Question: I am making an app which uses many Textfields. Most of them are inside static tableViews. I use the split view application template. Every category selected from the left panel presents a storyboard scene inside a second view on the right panel.
I just want to get rid of the keyboard with the "done" button however everything i have tried that would work on a simple view fails to work under these circumstances.
Can you please help me out with this?
p.s. I try to dismiss the keyboard inside the implementation file of the presented storyboard scene. Should i do something inside the Detail Scene of the split view controller?
Here is my Scene's code:
'''
.h
#import <UIKit/UIKit.h>
@interface AfoEsoda : UITableViewController <UITextFieldDelegate>{
}
@property (strong, nonatomic) IBOutlet UITextField *merismataTF;
-(IBAction)hideKeyboard:(id)sender;
@end
.m
@synthesize merismataTF;
- (void)viewDidLoad
{
[super viewDidLoad];
merismataTF.delegate=self ;
}
//---------Hide Keyboard-------------------
//Tried but didn't work
-(IBAction)hideKeyboard:(id)sender {
[merismataTF resignFirstResponder];
}
- (BOOL)textFieldShouldReturn:(UITextField *)textField {
[textField resignFirstResponder];
return YES;
}
//Of course i do not use both methods at the same time.
'''
EDIT:
When i set the textfield's delegate to self i get this crash:

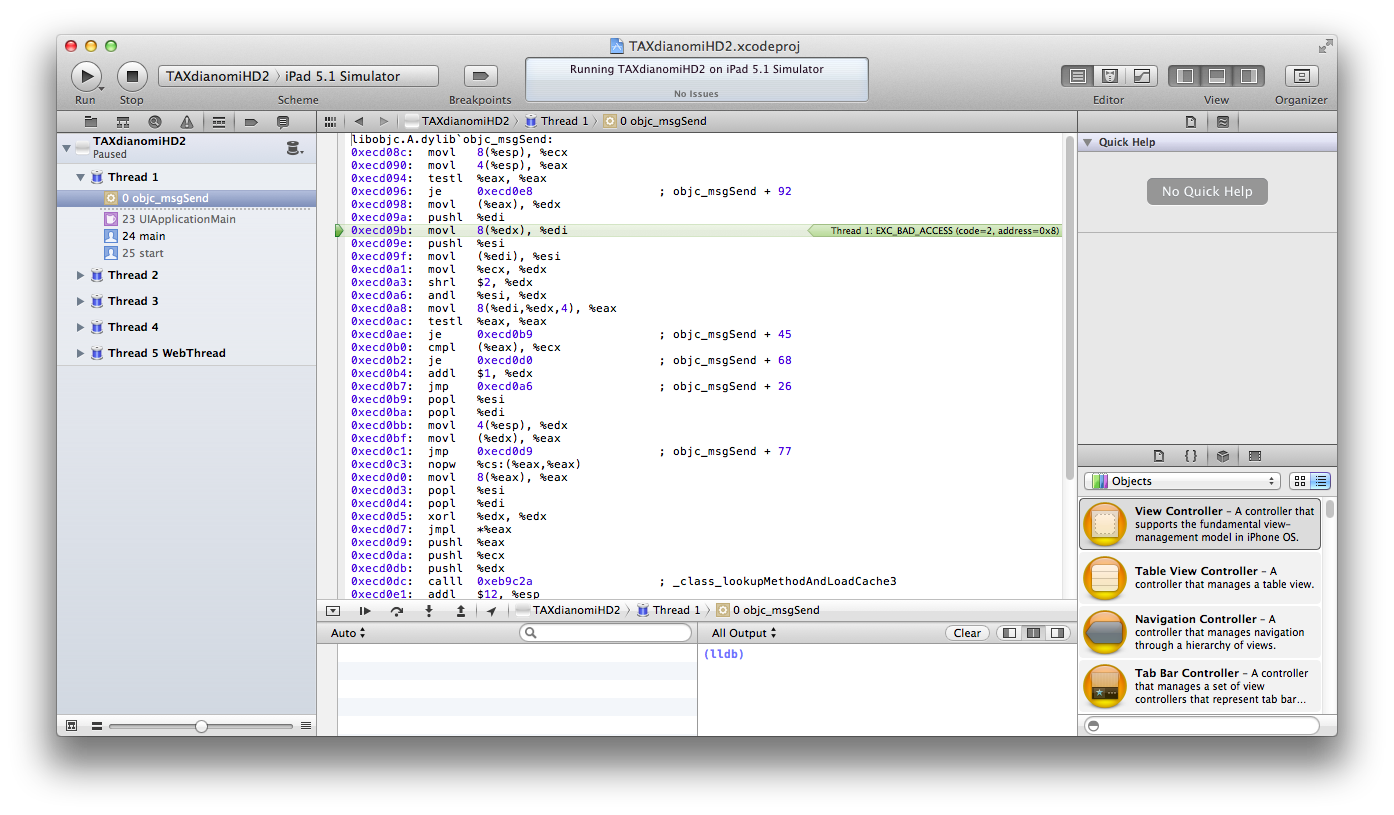
Answer: Try implementing the textField's delegate, set the delegate to self, and in the delegate's method
'''
- (BOOL)textFieldShouldReturn:(UITextField *)textField
'''
set
'''
[textField resignFirstResponder];
'''
Another way could be going through all of the view's subviews and if it is a text field, resign first responder:
'''
for(int i=0;i<self.view.subviews.count;i++)
{
if([[self.view.subviews objectAtIndex:i] isKindOfClass:[UITextField class]])
{
if([[self.view.subviews objectAtIndex:i] isFirstResponder])
[[self.view.subviews objectAtIndex:i] resignFirstResponder];
}}
'''
OK, I got it. Use this with with the textFieldShouldReturn method.
So here is your answer: You have declared your text field as a property and then use alloc and init it over and over again for each cell. Probably it only works properly for the last row.
Here is an example of how your cellForRow method should look like:
'''
-(UITableViewCell *)tableView:(UITableView *)tableView cellForRowAtIndexPath:(NSIndexPath *)indexPath
{ static NSString *cellIdentifier = @"My cell identifier";
UITableViewCell *cell = [tableView dequeueReusableCellWithIdentifier:CellIdentifier];
UITextField *newTextField;
if(cell == nil)
{
cell = [[UITableViewCell alloc] initWithStyle:UITableViewCellStyleDefault reuseIdentifier:CellIdentifier];
newTextField = [[UITextField alloc] initWithFrame:CGRectMake:(0,0,25,25)];
newTextField.tag = 1;
newTextField.delegate = self;
[cell.contentView addSubview:newTextField];
}
else
newTextField = (UITextField *)[cell.contentView viewWithTag:1];
'''
And then, if you need the textField's value for a certaing row, simply use:
'''
UITextField *someTextField = (UITextField *)[[tableView cellForRowAtIndexPath:indexPath].contentView viewWithTag:1];
NSLog(@"textField.text = %@", someTextField.text);
'''